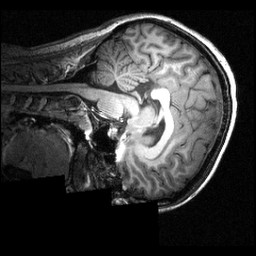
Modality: T1w
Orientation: sagittal
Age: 21
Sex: female
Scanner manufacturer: siemens
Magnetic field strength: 3.951 T
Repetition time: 1.5 s
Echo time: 0.00335 s